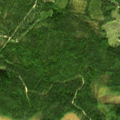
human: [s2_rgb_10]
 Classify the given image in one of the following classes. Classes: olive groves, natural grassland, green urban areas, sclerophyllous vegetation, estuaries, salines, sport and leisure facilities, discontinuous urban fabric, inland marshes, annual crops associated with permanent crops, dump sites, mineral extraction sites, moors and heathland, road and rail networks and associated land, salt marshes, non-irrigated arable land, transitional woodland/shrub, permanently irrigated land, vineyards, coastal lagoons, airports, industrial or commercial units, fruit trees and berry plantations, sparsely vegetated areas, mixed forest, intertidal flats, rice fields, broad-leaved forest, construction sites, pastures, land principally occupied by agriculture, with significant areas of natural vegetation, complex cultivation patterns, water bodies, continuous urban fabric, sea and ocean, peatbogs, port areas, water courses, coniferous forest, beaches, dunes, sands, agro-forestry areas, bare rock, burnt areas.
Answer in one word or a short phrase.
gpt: coniferous forest, mixed forest, transitional woodland/shrub